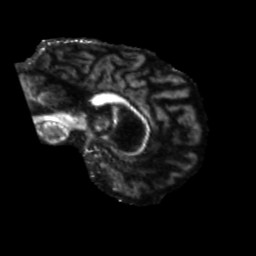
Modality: FA
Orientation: sagittal
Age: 64
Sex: male
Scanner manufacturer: siemens
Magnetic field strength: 3 T
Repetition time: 5.25 s
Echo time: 0.08 s